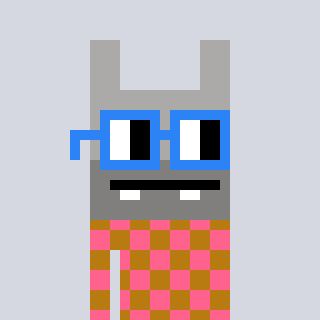
a pixel art character with square blue glasses, a rabbit-shaped head and a gold-colored body on a cool background